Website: bh-photo
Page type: billing-address
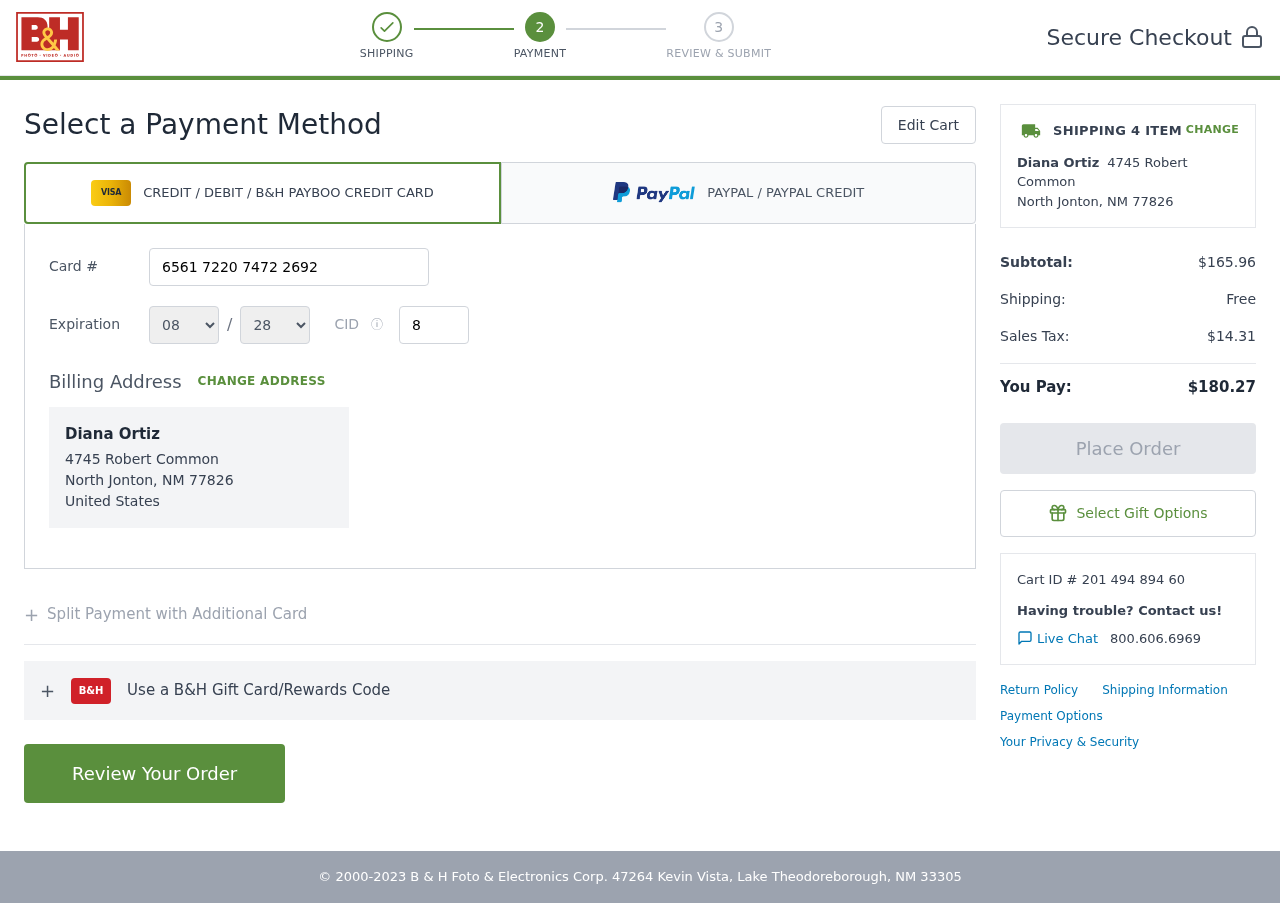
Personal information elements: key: PII_CARD_CVV
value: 817
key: PII_CARD_EXPIRY_MONTH
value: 08
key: PII_CARD_EXPIRY_YEAR
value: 28
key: PII_CARD_NUMBER
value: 6561 7220 7472 2692
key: PII_CITY_STATE_ZIP
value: North Jonton, NM 77826
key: PII_COUNTRY
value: United States
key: PII_FULLNAME
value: Diana Ortiz
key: PII_STREET
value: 4745 Robert Common
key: PII_FULLNAME2
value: Diana Ortiz
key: PII_CITY
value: North Jonton
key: PII_STATE_ABBR
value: NM
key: PII_POSTCODE
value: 77826
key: PII_POSTCODE_FULL
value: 77826
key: PII_CITY_STATE
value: North Jonton, NM
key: PII_POSTCODE_NUMERIC
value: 77826
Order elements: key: ORDER_NUM_ITEMS
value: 4
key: ORDER_SUBTOTAL
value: $165.96
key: ORDER_SHIPPING_COST
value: Free
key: ORDER_TAX
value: $14.31
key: ORDER_TOTAL
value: $180.27
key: ORDER_ID
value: Cart ID # 201 494 894 60